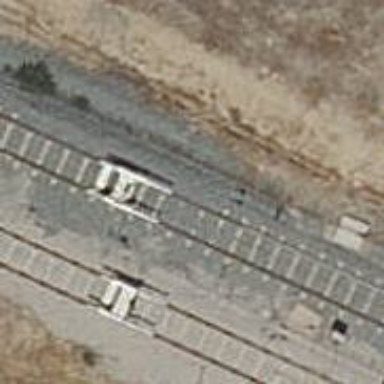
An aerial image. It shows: Disused railway yard with electrified contact lines.